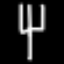
Label: fork